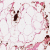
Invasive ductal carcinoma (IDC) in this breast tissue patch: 0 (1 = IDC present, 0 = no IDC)